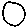
Label: circle